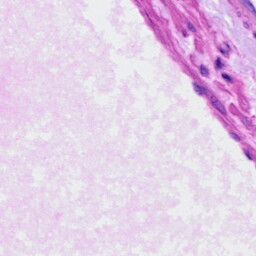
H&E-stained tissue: Ovarian